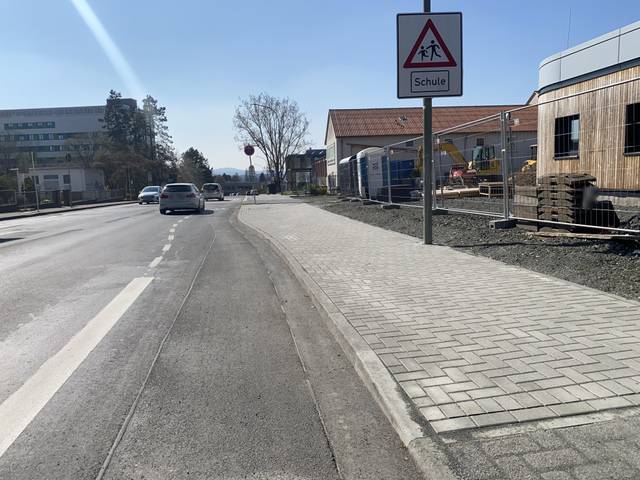
Region: Germany
Coordinates: 50.572, 8.669